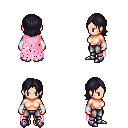
a pixel art fantasy rpg character, female body template, human, light skin, pink tattered cape, metal pants, raven long bangs hairstyle, white cloth bracers, metal boots, four views (front, back, left, right), 2x2 character sprite sheet, small pixel art, hard edges, no anti-aliasing